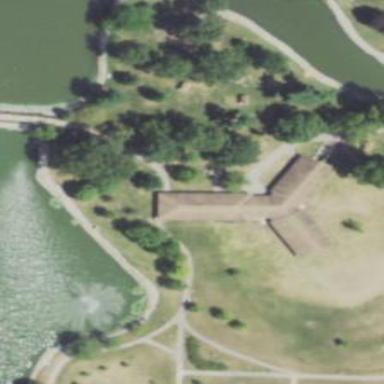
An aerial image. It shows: Shelter in the form of picnic shelter within building.